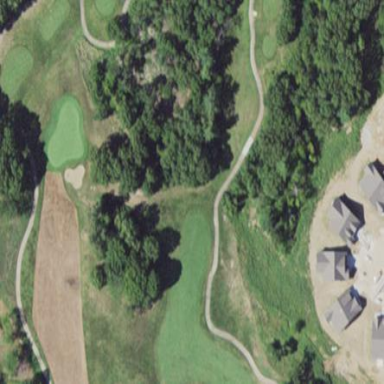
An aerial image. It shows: Golf fairway surrounded by grass.